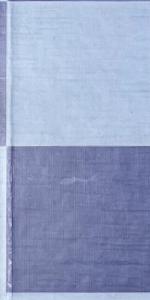
Label: Empty